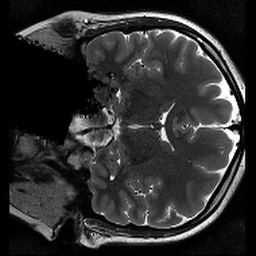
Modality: T2w
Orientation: coronal